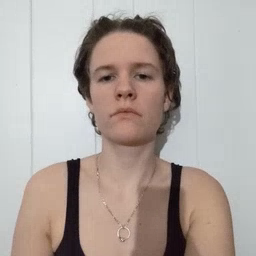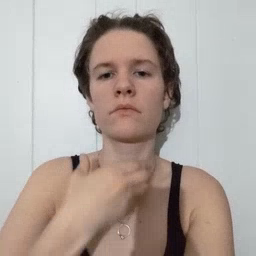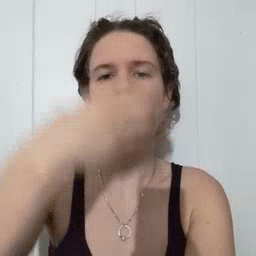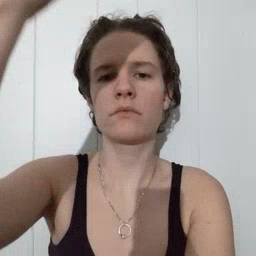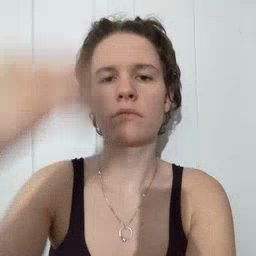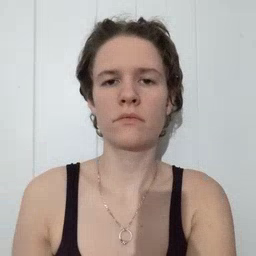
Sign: giraffe